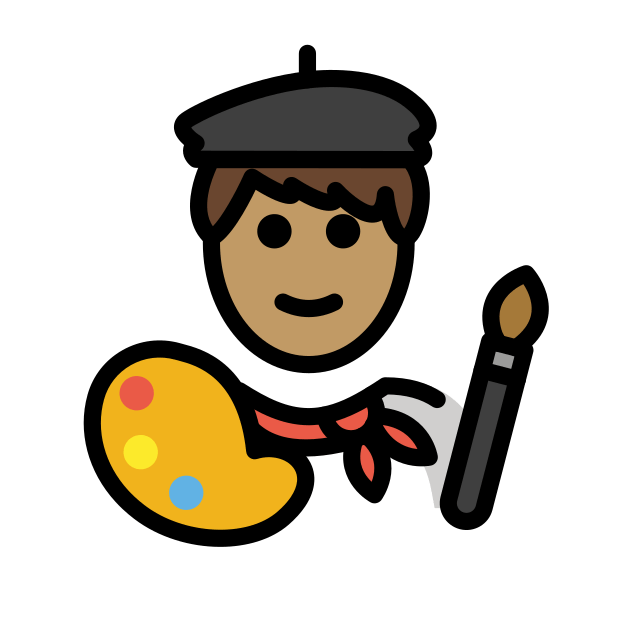
man artist: medium skin tone